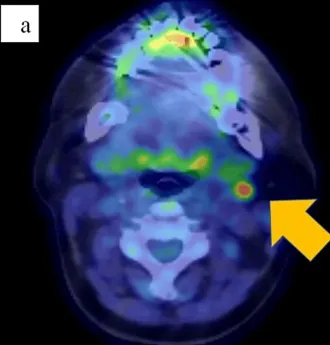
Radiological findings about four months after the start of chemotherapy. . (a, b) An 18F-fluorodeoxyglucose-position emission tomography (FDG-PET) image in the delayed phase/computed tomography, a fusion image acquired in the axial plane, and an FDG-PET image in the delayed phase acquired in the axial plane show reductions in size and FDG accumulation (standardized uptake value max of 3.8 in the early phase, and 5.2 in the delayed phase) compared with the initial examination at a cervical lymph node (arrow).
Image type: radiology (pet)